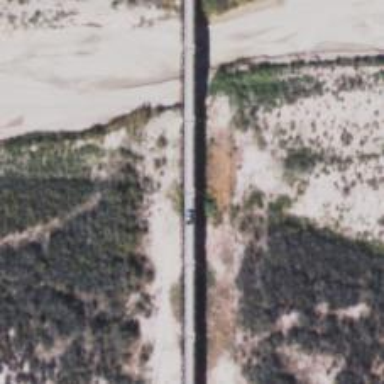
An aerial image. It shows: Tertiary road on asphalt surface crossing over truss bridge.